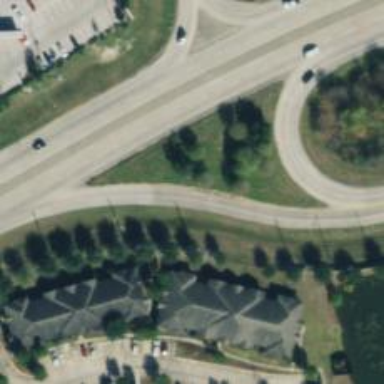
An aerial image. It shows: Secondary link road.